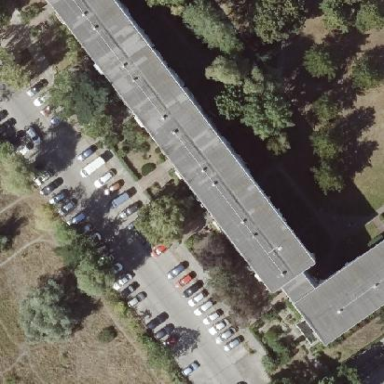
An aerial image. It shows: Building with apartments and flat roof.